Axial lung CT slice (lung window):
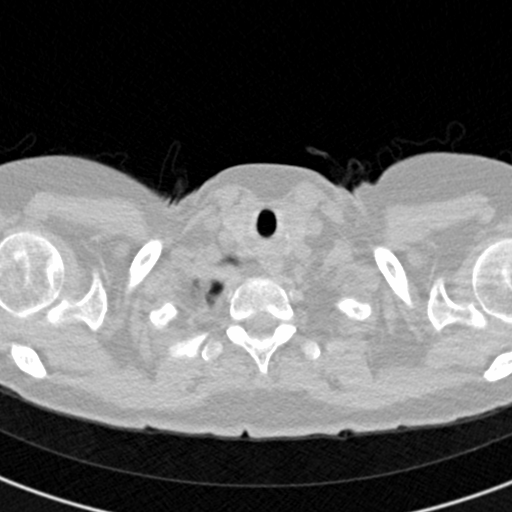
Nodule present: no